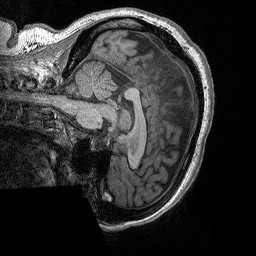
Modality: T1w
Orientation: sagittal
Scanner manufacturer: siemens
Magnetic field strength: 3 T
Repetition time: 2.3 s
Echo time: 0.00298 s